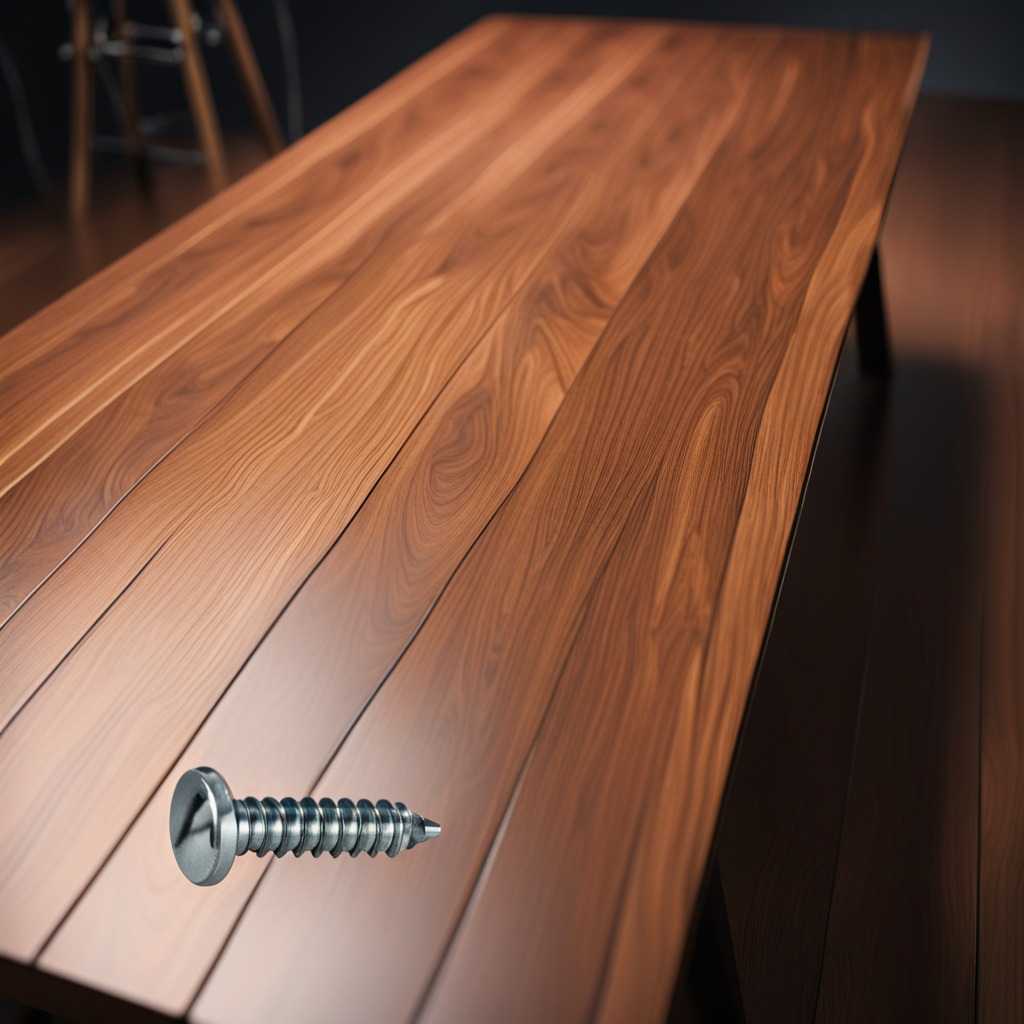
A metal screw is lying on the wooden table in a carpentry studio.